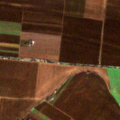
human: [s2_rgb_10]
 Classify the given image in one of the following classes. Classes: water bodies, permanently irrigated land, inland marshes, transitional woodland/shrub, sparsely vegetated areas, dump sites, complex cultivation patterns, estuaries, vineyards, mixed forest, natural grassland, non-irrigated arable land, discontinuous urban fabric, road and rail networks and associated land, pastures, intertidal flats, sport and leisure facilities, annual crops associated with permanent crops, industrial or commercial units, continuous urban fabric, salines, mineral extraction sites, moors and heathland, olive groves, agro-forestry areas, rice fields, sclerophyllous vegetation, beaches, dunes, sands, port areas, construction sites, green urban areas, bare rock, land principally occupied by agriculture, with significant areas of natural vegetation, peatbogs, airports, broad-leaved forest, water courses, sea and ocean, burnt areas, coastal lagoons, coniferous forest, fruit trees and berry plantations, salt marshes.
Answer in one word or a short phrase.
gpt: non-irrigated arable land